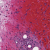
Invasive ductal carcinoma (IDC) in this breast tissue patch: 0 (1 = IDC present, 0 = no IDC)